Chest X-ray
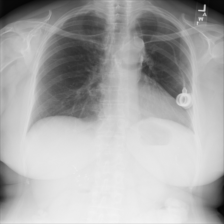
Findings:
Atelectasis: positive
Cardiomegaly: negative
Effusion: negative
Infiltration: negative
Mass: negative
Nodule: negative
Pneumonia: negative
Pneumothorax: negative
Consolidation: negative
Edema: negative
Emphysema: negative
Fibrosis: negative
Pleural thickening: positive
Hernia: negative